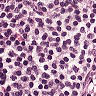
Metastatic tissue present: no